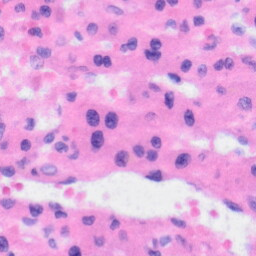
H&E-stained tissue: Liver